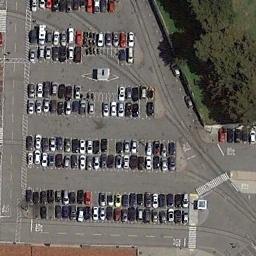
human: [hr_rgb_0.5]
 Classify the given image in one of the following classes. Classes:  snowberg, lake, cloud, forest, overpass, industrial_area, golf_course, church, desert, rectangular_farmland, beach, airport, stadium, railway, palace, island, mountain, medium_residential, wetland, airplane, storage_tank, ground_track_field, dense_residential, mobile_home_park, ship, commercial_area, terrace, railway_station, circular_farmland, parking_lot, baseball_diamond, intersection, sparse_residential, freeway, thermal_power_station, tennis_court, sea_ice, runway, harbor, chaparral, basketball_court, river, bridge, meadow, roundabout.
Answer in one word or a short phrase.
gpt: parking_lot